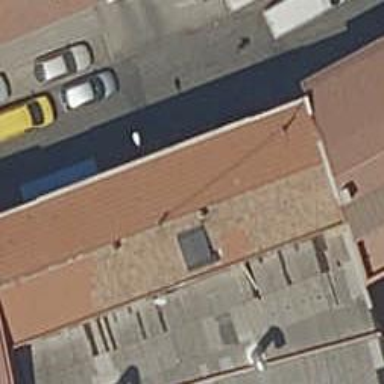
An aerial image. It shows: Car repair shop.